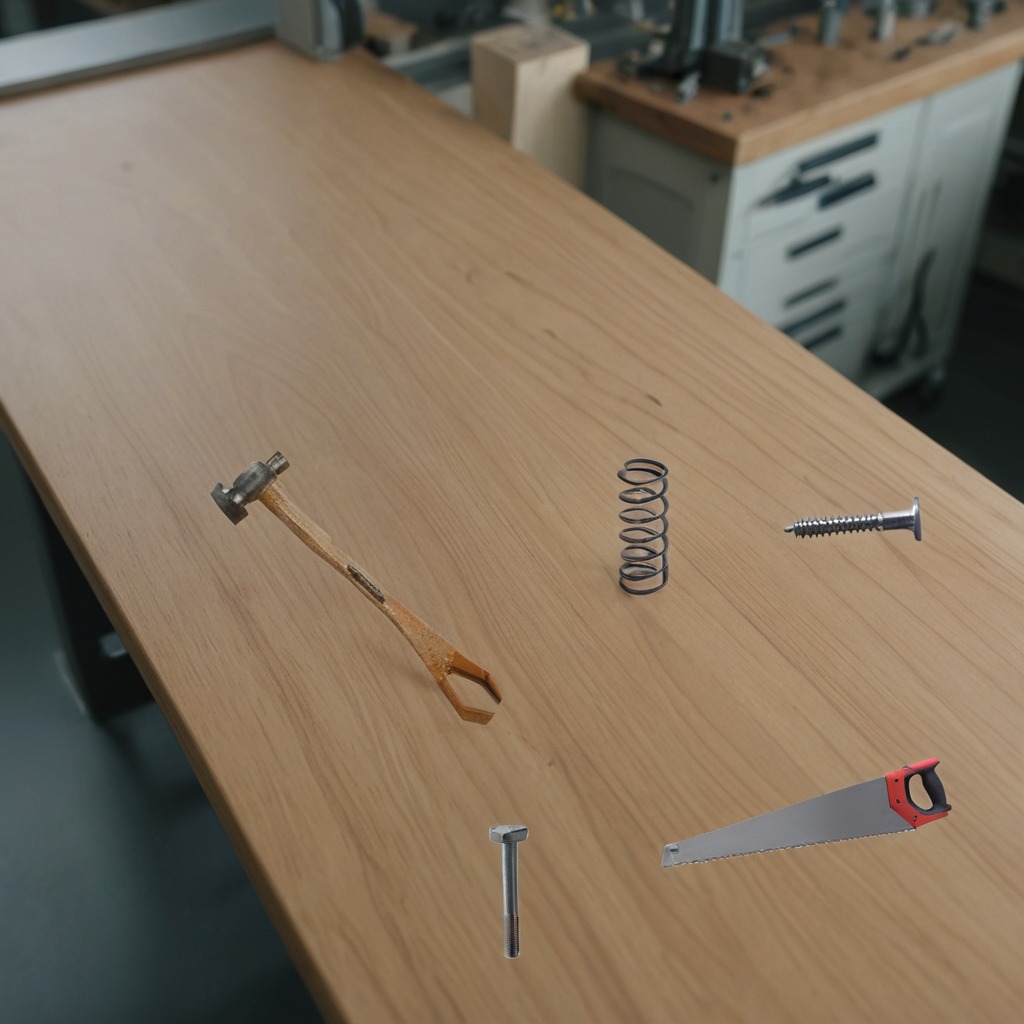
A hammer, an iron nail, a metal machine screw, a coiled metal spring, and a handheld metal saw are lying on a workbench inside a coastal fishing gear workshop.